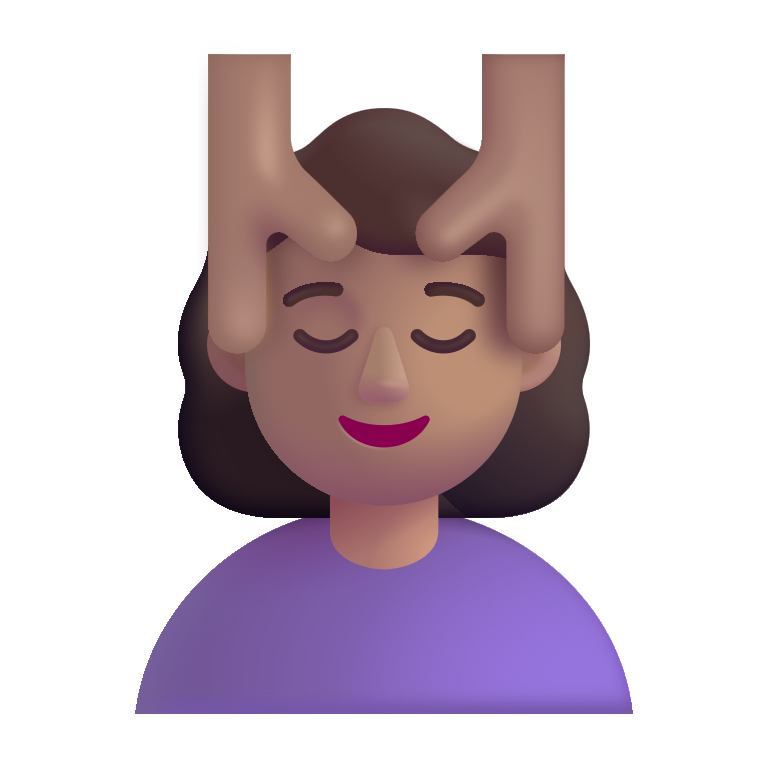
woman getting massage color